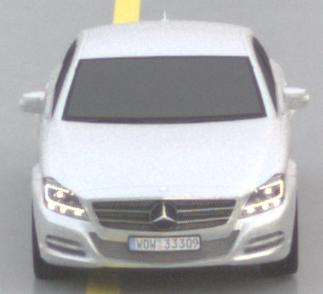
Make: Mercedes-Benz
Model: CLS Coupé 350
Detailed model: CLS-Class (218) Coupé
Model produced from: 2011/01
Model produced until: 2014/07
Doors: 4
Color: white
Road condition: wet road
Daytime: sunrise or sunset
Contrast: low contrast